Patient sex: M
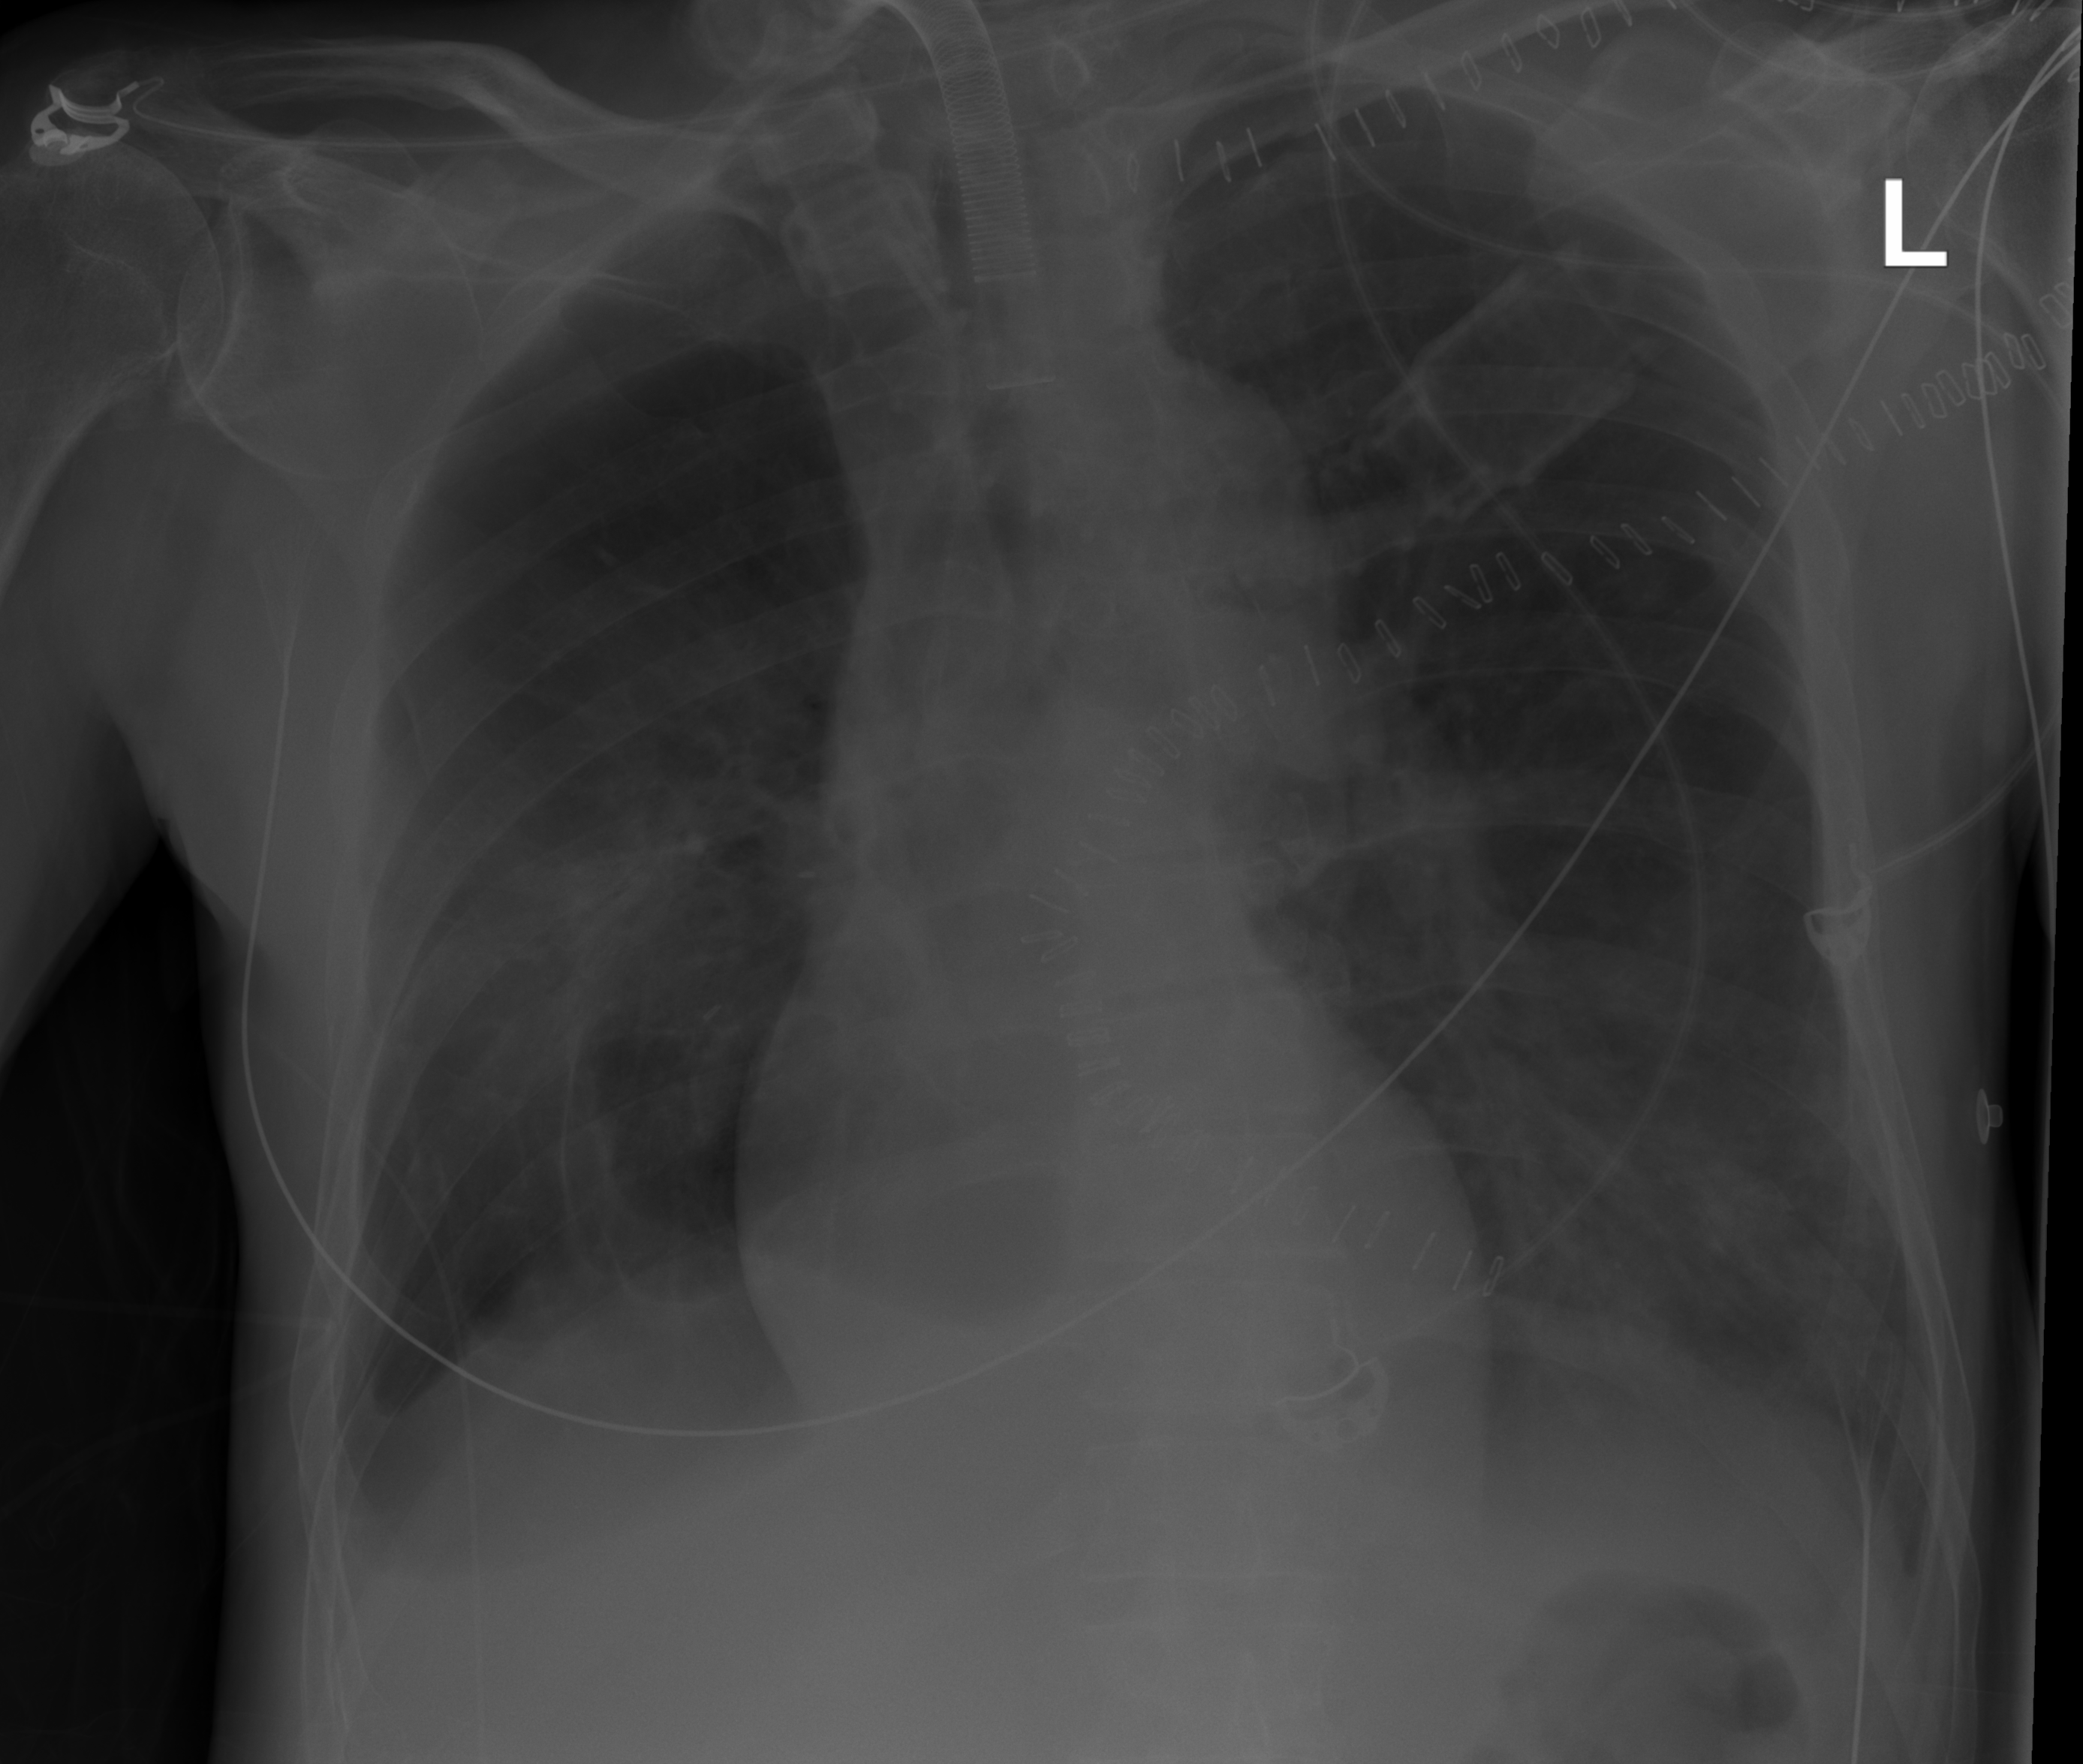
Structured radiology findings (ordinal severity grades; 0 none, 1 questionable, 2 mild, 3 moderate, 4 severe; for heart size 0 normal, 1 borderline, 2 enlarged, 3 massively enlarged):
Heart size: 0
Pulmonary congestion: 2
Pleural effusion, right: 3
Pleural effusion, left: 0
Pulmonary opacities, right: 2
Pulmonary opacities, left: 2
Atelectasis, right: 2
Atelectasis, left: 0